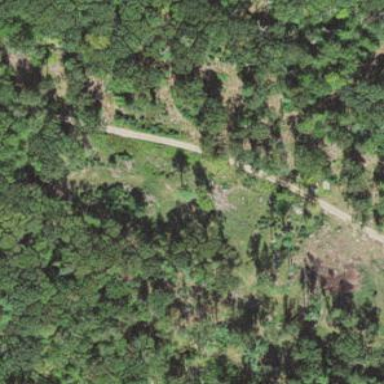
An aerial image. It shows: Woodland consisting mainly of needle-leaved trees.